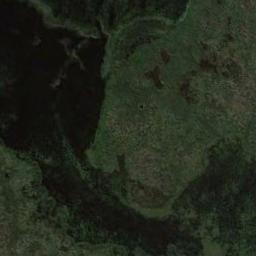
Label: wetland